Question: I use a multiline JTextArea to edit the values in my JTree.
With some coaxing, I'm able to get the JTextArea to resize to accommodate the text inside it, but the JTree nodes/rows around the editor don't move out of the way. (SCCEE w/ Screenshot below)
How do I get JTree to "reflow" all its nodes around the editor component?
'''
import java.awt.*;
import java.awt.event.*;
import java.util.*;
import javax.swing.*;
import javax.swing.event.*;
import javax.swing.tree.*;
public final class TextAreaEditorForJTree {
public static final String INITIAL_TEXT = "Line 1
Line 2
Line 3";
public static void main(String args[]) {
JTree tree = createSimpleTree();
addTextAreaEditor(tree);
JScrollPane scrollPane = new JScrollPane(tree);
JFrame frame = new JFrame();
frame.setDefaultCloseOperation(JFrame.EXIT_ON_CLOSE);
frame.add(scrollPane, BorderLayout.CENTER);
frame.setSize(300, 300);
frame.setVisible(true);
}
private static JTree createSimpleTree() {
DefaultMutableTreeNode root = new DefaultMutableTreeNode(INITIAL_TEXT);
for (int i = 0; i < 10; i++) {
MutableTreeNode child = new DefaultMutableTreeNode(INITIAL_TEXT);
root.add(child);
}
JTree tree = new JTree(root);
tree.setEditable(true);
tree.setShowsRootHandles(true);
return tree;
}
private static void addTextAreaEditor(JTree tree) {
TreeCellEditor editor = new TextAreaTableCellEditor();
tree.setCellEditor(editor);
}
private static final class TextAreaTableCellEditor extends AbstractCellEditor implements TreeCellEditor {
private final JPanel panel;
private final JLabel label;
private final JTextArea textArea;
private DefaultMutableTreeNode currentNode;
public TextAreaTableCellEditor() {
label = new JLabel("Editor:");
textArea = new JTextArea();
textArea.setColumns(10);
panel = new JPanel();
BoxLayout boxLayout = new BoxLayout(panel, BoxLayout.X_AXIS);
panel.setLayout(boxLayout);
panel.add(label);
panel.add(textArea);
textArea.addComponentListener(new ComponentListener() {
@Override
public void componentResized(ComponentEvent e) {
setSizeToPreferredSizeLater();
}
@Override
public void componentShown(ComponentEvent e) {
setSizeToPreferredSizeLater();
}
@Override
public void componentMoved(ComponentEvent e) {
}
@Override
public void componentHidden(ComponentEvent e) {
}
});
textArea.getDocument().addDocumentListener(new DocumentListener() {
public void insertUpdate(DocumentEvent e) {
setSizeToPreferredSizeLater();
}
public void removeUpdate(DocumentEvent e) {
setSizeToPreferredSizeLater();
}
public void changedUpdate(DocumentEvent e) {
setSizeToPreferredSizeLater();
}
});
}
private void setSizeToPreferredSizeLater() {
SwingUtilities.invokeLater(new Runnable() {
@Override
public void run() {
panel.setSize(panel.getPreferredSize());
}
});
}
public Object getCellEditorValue() {
return textArea.getText();
}
public boolean isCellEditable(EventObject anEvent) {
return true;
}
public boolean shouldSelectCell(EventObject anEvent) {
return true;
}
public boolean stopCellEditing() {
currentNode.setUserObject(textArea.getText());
return true;
}
public void cancelCellEditing() {
currentNode.setUserObject(textArea.getText());
}
public Component getTreeCellEditorComponent(final JTree tree, Object value, boolean isSelected, boolean expanded, boolean leaf, int row) {
this.currentNode = ((DefaultMutableTreeNode) value);
textArea.setText((String) currentNode.getUserObject());
return panel;
}
}
}
'''
Screenshot of SCCEE - The editor (Gray box and text to it's right) appears on-top-of all the other tree nodes.

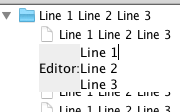
Answer: I've found a solution to my problem, and it's very similar to the implementation in <URL>, but in my case I'm dealing with an editor that is resizing as I type.
The key in both cases it to call 'AbstractLayoutCache.invalidateSizes()'. This cache in a protected member of 'BasicTreeUI', which you can get from 'JTree.getUI()' (this that your tree's L&F extends 'BasicTreeUI')
You should note that while the method is called "invalidateSizes", it really invalidates all the node . The node also include the possition of the components. I would really rather extend the UI object or insert a forwarding/proxy object, but I wasn't able to find a solution in the time alloted.
After the size/bounds are invalided, a call to 'tree.repaint()' will update the UI to show the new editor's size.
Ok, so I found two appoaches to calling this method, neither do I really like... but they do work:
'''
private static class MyJTree extends JTree {
...
public void invalidateNodeBoundsViaSideEffect() {
if (ui instanceof BasicTreeUI) {
BasicTreeUI basicTreeUI = (BasicTreeUI) ui;
basicTreeUI.setLeftChildIndent(basicTreeUI.getLeftChildIndent());
}}
public void invalidateNodeBoundsViaRefection() {
if (ui instanceof BasicTreeUI) {
try {
Field field = BasicTreeUI.class.getDeclaredField("treeState");
field.setAccessible(true);
AbstractLayoutCache treeState = (AbstractLayoutCache) field.get(ui);
if (treeState != null) {
treeState.invalidateSizes();
}
} catch (Exception e) {
}
}}}
'''
The revised SCCEE including this solution:
'''
import java.awt.*;
import java.awt.event.*;
import java.lang.reflect.Field;
import java.util.*;
import javax.swing.*;
import javax.swing.event.*;
import javax.swing.plaf.basic.*;
import javax.swing.tree.*;
public final class TextAreaEditorForJTree2 {
public static final String INITIAL_TEXT = "Line 1
Line 2
Line 3";
public static void main(String args[]) {
JTree tree = createSimpleTree();
addTextAreaEditor(tree);
JScrollPane scrollPane = new JScrollPane(tree);
JFrame frame = new JFrame();
frame.setDefaultCloseOperation(JFrame.EXIT_ON_CLOSE);
frame.add(scrollPane, BorderLayout.CENTER);
frame.setSize(300, 300);
frame.setVisible(true);
}
private static JTree createSimpleTree() {
DefaultMutableTreeNode root = new DefaultMutableTreeNode(INITIAL_TEXT);
for (int i = 0; i < 10; i++) {
MutableTreeNode child = new DefaultMutableTreeNode(INITIAL_TEXT);
root.add(child);
}
JTree tree = new MyJTree(root);
tree.setRowHeight(0); // CRITICAL - Setting to '0' means the row heights are variable and the renderer's **bounds** should be recomputed more often!
tree.setEditable(true);
tree.setShowsRootHandles(true);
return tree;
}
private static void addTextAreaEditor(JTree tree) {
TreeCellEditor editor = new TextAreaTableCellEditor(tree);
tree.setCellEditor(editor);
}
private static final class TextAreaTableCellEditor extends AbstractCellEditor implements TreeCellEditor {
private final JPanel editorPanel;
private final JLabel editorLabel;
private final JTextArea textArea;
private DefaultMutableTreeNode currentNode;
private final JTree tree;
public TextAreaTableCellEditor(final JTree target) {
this.tree = target;
editorLabel = new JLabel("Editor:");
textArea = new JTextArea();
textArea.setColumns(10);
textArea.setLineWrap(true);
textArea.setWrapStyleWord(true);
editorPanel = new JPanel();
BoxLayout boxLayout = new BoxLayout(editorPanel, BoxLayout.X_AXIS);
editorPanel.setLayout(boxLayout);
editorPanel.add(editorLabel);
editorPanel.add(textArea);
editorPanel.setSize(editorPanel.getPreferredSize());
textArea.addComponentListener(new ComponentListener() {
public void componentResized(ComponentEvent e) {somethingChanged();}
public void componentShown(ComponentEvent e) {somethingChanged();}
public void componentMoved(ComponentEvent e) {}
public void componentHidden(ComponentEvent e) {}
});
textArea.getDocument().addDocumentListener(new DocumentListener() {
public void insertUpdate(DocumentEvent e) {somethingChanged();}
public void removeUpdate(DocumentEvent e) {somethingChanged();}
public void changedUpdate(DocumentEvent e) {somethingChanged();}
});
}
private void somethingChanged() {
SwingUtilities.invokeLater(new Runnable() {
@Override
public void run() {
// TODO: skip if size is not changing
editorPanel.setSize(editorPanel.getPreferredSize());
((MyJTree) tree).invalidateNodeBounds();
tree.repaint();
}
});
}
public Object getCellEditorValue() {
return textArea.getText();
}
public boolean isCellEditable(EventObject anEvent) {
return true;
}
public boolean shouldSelectCell(EventObject anEvent) {
return true;
}
public boolean stopCellEditing() {
currentNode.setUserObject(textArea.getText());
return true;
}
public void cancelCellEditing() {
currentNode.setUserObject(textArea.getText());
}
public Component getTreeCellEditorComponent(final JTree tree, Object value, boolean isSelected, boolean expanded, boolean leaf, int row) {
this.currentNode = ((DefaultMutableTreeNode) value);
textArea.setText((String) currentNode.getUserObject());
return editorPanel;
}
}
private static class MyJTree extends JTree {
public MyJTree(TreeNode root) {
super(root);
}
public void invalidateNodeBounds() {
invalidateNodeBoundsViaSideEffect();
//invalidateNodeBoundsViaRefection();
}
public void invalidateNodeBoundsViaSideEffect() {
if (ui instanceof BasicTreeUI) {
BasicTreeUI basicTreeUI = (BasicTreeUI) ui;
basicTreeUI.setLeftChildIndent(basicTreeUI.getLeftChildIndent());
}
}
public void invalidateNodeBoundsViaRefection() {
if (ui instanceof BasicTreeUI) {
try {
Field field = BasicTreeUI.class.getDeclaredField("treeState");
field.setAccessible(true);
AbstractLayoutCache treeState = (AbstractLayoutCache) field.get(ui);
if (treeState != null) {
treeState.invalidateSizes();
}
} catch (Exception e) {
}
}
}
}
}
'''